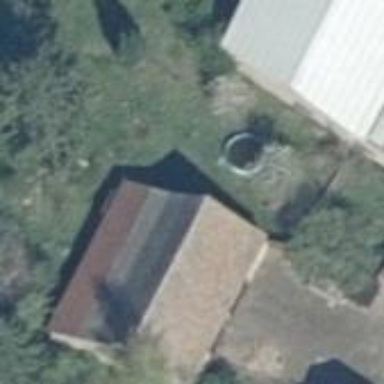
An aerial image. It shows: Gabled roof on residential building.